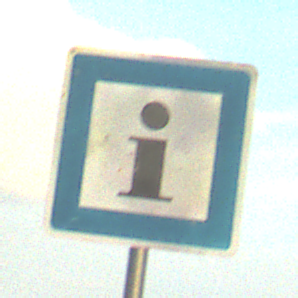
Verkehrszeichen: Informationsstelle
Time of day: SunriseSunset
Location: Outdoor (Nature)
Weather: PartlyCloudy
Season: NotSpecified
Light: Natural